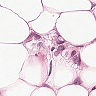
Metastatic tissue present: yes